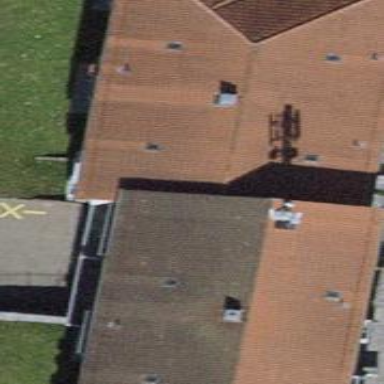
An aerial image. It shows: House with tiled roof.